Question: I have downloaded sencha command v4.0.4.84 , sencha touch2.4.0-commercial and have installed ruby 1.9.3p545 and installed sass and compass and ant and installed jdk 1.7 and set classpath ,path successfully in my windows 7 64 bit machine.
PS : The problem i am facing is to Unable to generate android skeleton project from sencha touch example project.
1. Extracted the sencha touch 2.4.0 -commerical and then in the command prompt executed the following command D:
irstapp ouch-2.4.0-commercial\FirstApp>sencha generate app firstApp ../FirstApp
2)
3) Then executed the following command to refresh the app
4) Then I have created keytool as shown below
5) Now I have updated the content of packager.json and there i fed the certificate path and it's password and alias name and android sdk path .
Content of Packager.json
'''
{
/**
* @cfg {String} applicationName
* @required
* This is the name of your application, which is displayed on the device when the app is installed. On IOS, this should match
* the name of your application in the Apple Provisioning Portal.
*/
"applicationName":"My Application",
/**
* @cfg {String} applicationId
* This is the name namespace for your application. On IOS, this should match the name of your application in the Apple Provisioning Portal.
*/
"applicationId":"com.mycompany.myAppID",
/**
* @cfg {String} bundleSeedId
* A ten character string which stands before aplication ID in Apple Provisioning Portal
*/
"bundleSeedId":"KPXFEPZ6EF",
/**
* @cfg {String} versionString
* @required
* This is the version of your application.
*/
"versionString":"1.0",
/**
* @cfg {Integer} versionCode
* @required
* This is the integer version code of your application, or you can refer to it as a build number. Used only for Android builds.
*/
"versionCode":"1",
/**
* @cfg {Object} icon
* For iOS, please refer to their documentation about icon sizes:
* https://developer.apple.com/library/ios/documentation/userexperience/conceptual/mobilehig/IconMatrix.html
*
* For Android, please refer to the Google Launcher icons guide:
* http://developer.android.com/design/style/iconography.html
*
* iOS 7 uses 60, 76, 120, 152 (29, 58 for the Settings app; 40, 80 for Spotlight search results).
* iOS 6.1 and earlier uses 57, 72, 114, 144 (29, 58 for the Settings app, for Spotlight search results on iPhone; 50 and 100 for Spotlight search results on iPad).
* Android uses 36, 48, 72, 96.
* If you package for Android you can ignore iOS icons and vice versa.
*/
"icon": {
"60":"resources/icons/Icon.png",
"120":"resources/icons/Icon@2x.png",
"76":"resources/icons/Icon~ipad.png",
"152":"resources/icons/Icon~ipad@2x.png",
"36":"resources/icons/Icon-36.png",
"48":"resources/icons/Icon-48.png",
"96":"resources/icons/Icon-96.png",
"57":"resources/icons/Icon-57.png",
"114":"resources/icons/Icon-57@2x.png",
"72":"resources/icons/Icon-72.png",
"144":"resources/icons/Icon-72@2x.png",
"29":"resources/icons/Icon-Small.png",
"58":"resources/icons/Icon-Small@2x.png",
"40":"resources/icons/Icon-Small-40.png",
"80":"resources/icons/Icon-Small-40@2x.png",
"50":"resources/icons/Icon-Small-50.png",
"100":"resources/icons/Icon-Small-50@2x.png"
},
/**
* @cfg {String} inputPath
* @required
* This is location of your Sencha Touch 2 application, relative to this configuration file.
*/
"inputPath":"./",
/**
* @cfg {String} outputPath
* @required
* This is where the built application file with be saved. Make sure that output path is not in your input path, you may get into endless recursive copying
*/
"outputPath":"../build/",
/**
* @cfg {String} configuration
* @required
* This is configuration for your application. 'Debug' should always be used unless you are submitting your app to an online
* store - in which case 'Release' should be specified.
*/
"configuration":"Debug",
/**
* @cfg {String} platform
* @required
* This is the platform where you will be running your application. Available options are:
* - iOSSimulator
* - iOS
* - Android
* - AndroidEmulator
*/
"platform":"Android",
/**
* @cfg {String} deviceType
* @required
* This is device type that your application will be running on.
*
* If you are developing for Android, this is not necessary.
*
* Available options are:
* - iPhone
* - iPad
* - Universal
*/
"deviceType":"Universal",
/**
* @cfg {String} certificatePath
* This is the location of your certificate.
* This is required when you are developing for Android or you are developing on Windows.
*/
"certificatePath":"D:/firstapp/touch-2.4.0-commercial/testapp/my-release-key.keystore",
/**
* @cfg {String} certificateAlias
* This is the name of your certificate.
*
* IF you do not specify this on OSX, we will try and automatically find the certificate for you using the applicationId.
*
* This can be just a simple matcher. For example, if your certificate name is "iPhone Developer: Robert Dougan (ABCDEFGHIJ)", you
* can just put "iPhone Developer".
*
* When using a certificatePath on Windows, you do not need to specify this.
*/
"certificateAlias":"san",
/**
* @cfg {String} certificatePassword
* The password which was specified during certificate export
*/
"certificatePassword":"san12345",
/**
* @cfg {String} provisionProfile
* The path to the provision profile (APP_NAME.mobileprovision) which you can create and then download from Apple's provisioning portal
*/
"provisionProfile":"",
/**
* @cfg {String} URLScheme
* URL scheme for communication with your application, can be empty if you don't use custom URL scheme in your project.
*/
"URLScheme":"",
/**
* @cfg {String} notificationConfiguration
* Notification configuration for push notifications, can be "debug", "release" or empty if you don't use push notifications in your project.
*/
"notificationConfiguration":"",
/**
* @cfg {String} sdkPath
* This is the path to the Android SDK, if you are developing an Android application.
*/
"sdkPath":"C:/Android/adt-bundle-windows-x86/sdk",
/**
* @cfg {String} androidAPILevel
* This is android API level, the version of Android SDK to use, you can read more about it here: http://developer.android.com/guide/appendix/api-levels.html.
* Be sure to install corresponding platform API in android SDK manager (android_sdk/tools/android)
*/
"androidAPILevel":"17",
/**
/**
* @cfg {Array[String]} permissions
* Array of permissions that is used by an application (Android only)
* Full list of permissions for Android application can be found here: http://developer.android.com/reference/android/Manifest.permission.html#ACCESS_CHECKIN_PROPERTIES
*/
"permissions":[
"INTERNET",
"ACCESS_NETWORK_STATE",
"CAMERA",
"VIBRATE",
"ACCESS_FINE_LOCATION",
"ACCESS_COARSE_LOCATION",
"CALL_PHONE"
],
/**
* @cfg {Array[String]} orientations
* @required
* This is orientations that this application can run.
*/
"orientations": [
"portrait",
"landscapeLeft",
"landscapeRight",
"portraitUpsideDown"
]
}
'''
6) After that i have executed the following command

Once I got the following error , all my android files structures were gone i m getting
stbuild exited with non zero error code:7
full stact trace:
'''
D:
irstapp ouch-2.4.0-commercial\FirstApp>sencha app package build packager.js
on
Sencha Cmd v4.0.4.84
[ERR]
Created directory D:
irstapp ouch-2.4.0-commercialuild\src\com\mycompany\myA
ppID
Added file D:
irstapp ouch-2.4.0-commercialuild\src\com\mycompany\myAppID\ST
Activity.java
Created directory D:
irstapp ouch-2.4.0-commercialuild
es
Created directory D:
irstapp ouch-2.4.0-commercialuildin
Created directory D:
irstapp ouch-2.4.0-commercialuild\libs
Created directory D:
irstapp ouch-2.4.0-commercialuild
esalues
Added file D:
irstapp ouch-2.4.0-commercialuild
esalues\strings.xml
Created directory D:
irstapp ouch-2.4.0-commercialuild
es\layout
Added file D:
irstapp ouch-2.4.0-commercialuild
es\layout\main.xml
Created directory D:
irstapp ouch-2.4.0-commercialuild
es\drawable-xhdpi
Created directory D:
irstapp ouch-2.4.0-commercialuild
es\drawable-hdpi
Created directory D:
irstapp ouch-2.4.0-commercialuild
es\drawable-mdpi
Created directory D:
irstapp ouch-2.4.0-commercialuild
es\drawable-ldpi
Added file D:
irstapp ouch-2.4.0-commercialuild\AndroidManifest.xml
Added file D:
irstapp ouch-2.4.0-commercialuilduild.xml
Added file D:
irstapp ouch-2.4.0-commercialuild\proguard-project.txt
A subdirectory or file ..uild\\libs\ already exists.
A subdirectory or file ..uild\ssets\ already exists.
Unable to locate tools.jar. Expected to find it in C:\Program Files (x86)\Java\j
re7\lib ools.jar
Buildfile: D:
irstapp ouch-2.4.0-commercialuilduild.xml
-set-mode-check:
-set-debug-files:
-check-env:
[checkenv] Android SDK Tools Revision 21.0.1
[checkenv] Installed at C:\Androiddt-bundle-windows-x86\sdk
-setup:
[echo] Project Name: MyApplication
[gettype] Project Type: Application
-set-debug-mode:
-debug-obfuscation-check:
-build-setup:
[echo] Resolving Build Target for MyApplication...
[gettarget] Project Target: Android 4.2
[gettarget] API level: 17
[echo] ----------
[echo] Creating output directories if needed...
[mkdir] Created dir: D:
irstapp ouch-2.4.0-commercialuildin
es
[mkdir] Created dir: D:
irstapp ouch-2.4.0-commercialuild\gen
[mkdir] Created dir: D:
irstapp ouch-2.4.0-commercialuildin\classes
[mkdir] Created dir: D:
irstapp ouch-2.4.0-commercialuildin\dexedLibs
[echo] ----------
[echo] Resolving Dependencies for MyApplication...
[dependency] Library dependencies:
[dependency] No Libraries
[echo] ----------
[echo] Building Libraries with 'debug'...
[subant] No sub-builds to iterate on
-pre-build:
-code-gen:
[mergemanifest] Merging AndroidManifest files into one.
[mergemanifest] Manifest merger disabled. Using project manifest only.
[echo] Handling aidl files...
[aidl] No AIDL files to compile.
[echo] ----------
[echo] Handling RenderScript files...
[renderscript] No RenderScript files to compile.
[echo] ----------
[echo] Handling Resources...
[aapt] Generating resource IDs...
[aapt] D:
irstapp ouch-2.4.0-commercialuildin\AndroidManifest.xml:11:
error: Error: No resource found that matches the given name (at 'icon' with val
ue '@drawable/icon').
BUILD FAILED
C:\Androiddt-bundle-windows-x86\sdk oolsntuild.xml:647: The following err
or occurred while executing this line:
C:\Androiddt-bundle-windows-x86\sdk oolsntuild.xml:688: null returned: 1
Total time: 2 seconds
""C:/Android/adt-bundle-windows-x86/sdk oolsndroid" create project --target a
ndroid-17 --name MyApplication --activity STActivity --path "../build/\/" --pack
age com.mycompany.myAppID"
Could not run ant with error: 1
Failed to package application
[ERR] stbuild exited with non-zero code : 7
D:
irstapp ouch-2.4.0-commercial\FirstApp>
'''
Thanks to Mr.Martin for pointing in right direction , I have fixed the issue by adding the following line in packager.json
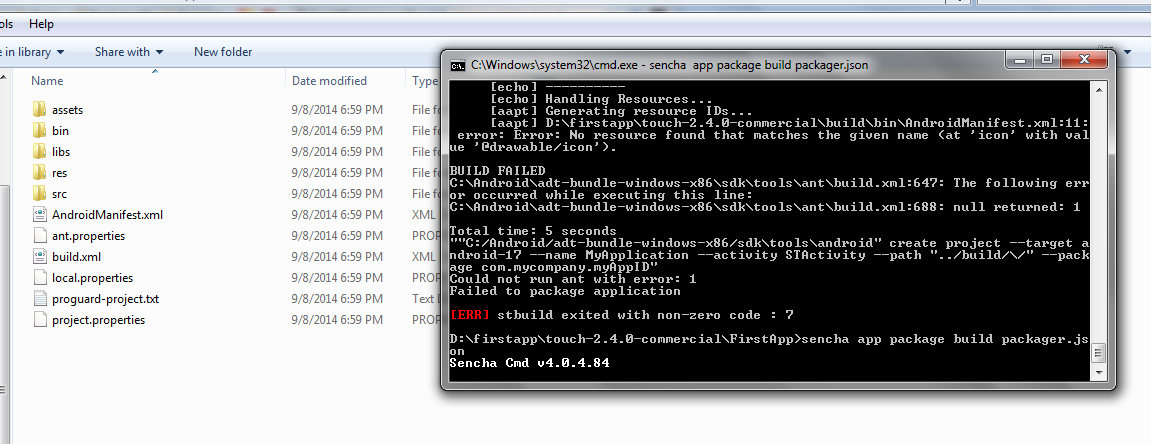
Answer: The build process fails, because it misses an icon. This is communicated by the following line:
'''
[aapt] D:
irstapp ouch-2.4.0-commercialuildin\AndroidManifest.xml:11:
error: Error: No resource found that matches the given name (at 'icon' with val
ue '@drawable/icon').
'''
I haven't used Sencha Cmd to build a phonegap project yet (I use phonegap directly) so I have no idea which icon is missing or what names you have to provide in your packager.json file.
But the error says that aapt is looking for an icon that is named 'icon.png'. You have not provided this icon in your packager.json.
Make sure that all icons are in your resources/icons folder and are named correctly.